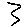
Label: zigzag